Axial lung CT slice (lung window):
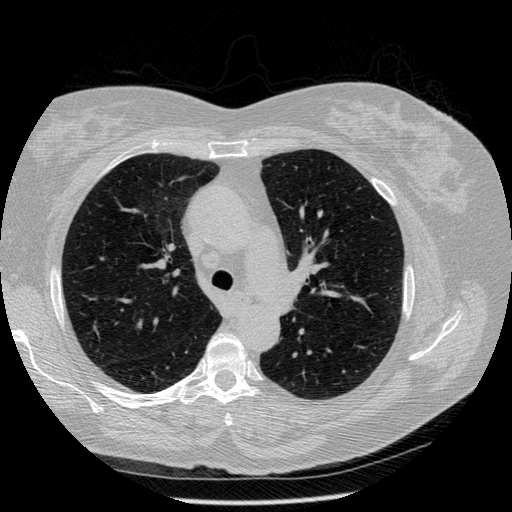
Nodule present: no